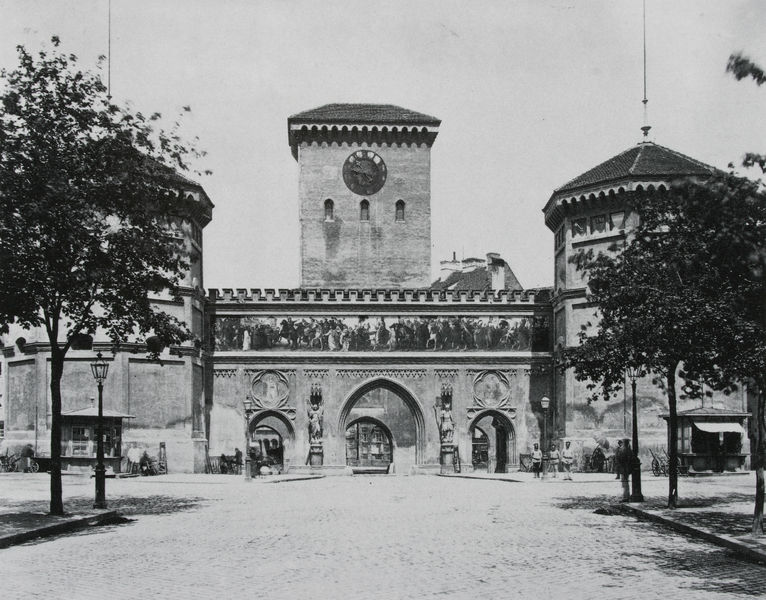
Titel: Isartor in München um 1890
Standort: München
Institution: Architekturmuseum der Technischen Universität
Schlagwörter: baum, blätter, gemälde, himmel, laub, schatten, weiß, bäume, menschen, stadt, äste, fenster, grau, laterne, laternen, licht, schwarz, strasse, dach, weg, leute, malerei, mensch, bild, zweige, sonne, karren, kreis, rund, turm, oktagon, statue, relief, bogen, passanten, pflaster, dächer, allee, markt, schlacht, symmetrie, uhr, durchgang, tor, zinnen, foto, fotografie, photographie, straßen, bögen, eingang, medaillon, türme, münchen, schwarzweiß, kiosk, stand, fahrrad, photo, fries, portal, tore, stadttor, sims, gesims, skulpturen, statuen, spitzbogen, mauern, walmdach, simse, fresken, reliefs, zifferblatt, aufnahme, fresco, turmuhr, zinne, markise, nischen, antennen, gesimse, isartor, medaillons, uhrturm, kegeldach, baume, kioske, altä, farhrrad, nischen statuen, weiss schwarz